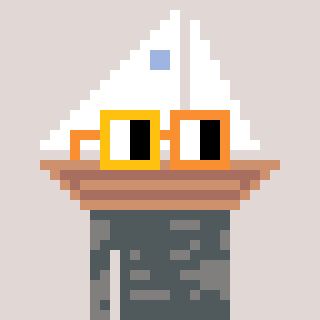
a pixel art character with square yellow and orange glasses, a sailboat-shaped head and a bluegrey-colored body on a warm background